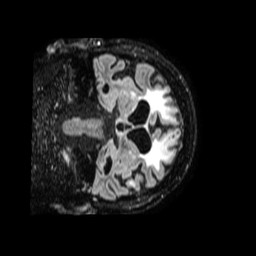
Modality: FLAIR
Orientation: coronal
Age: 67
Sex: female
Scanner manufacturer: philips
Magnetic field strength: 1.5 T
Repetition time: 4.8 s
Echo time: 0.3363 s